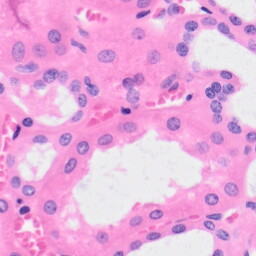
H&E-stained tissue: Kidney